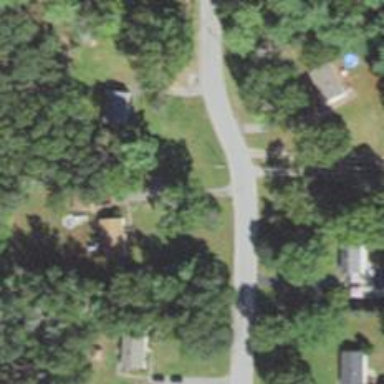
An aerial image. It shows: Residential driveway.